Question: please help, i want to change the name of the existing table by adding current_date , example trans_table20210723
i have tried using query
'''
DO $$
BEGIN
EXECUTE format('ALTER TABLE %I RENAME TO %I_%s', 'DETAILDATABT','DETAILDATABT', to_char(current_date,'YYYYMMDD')::TEXT);
END $$;
'''
but still not working

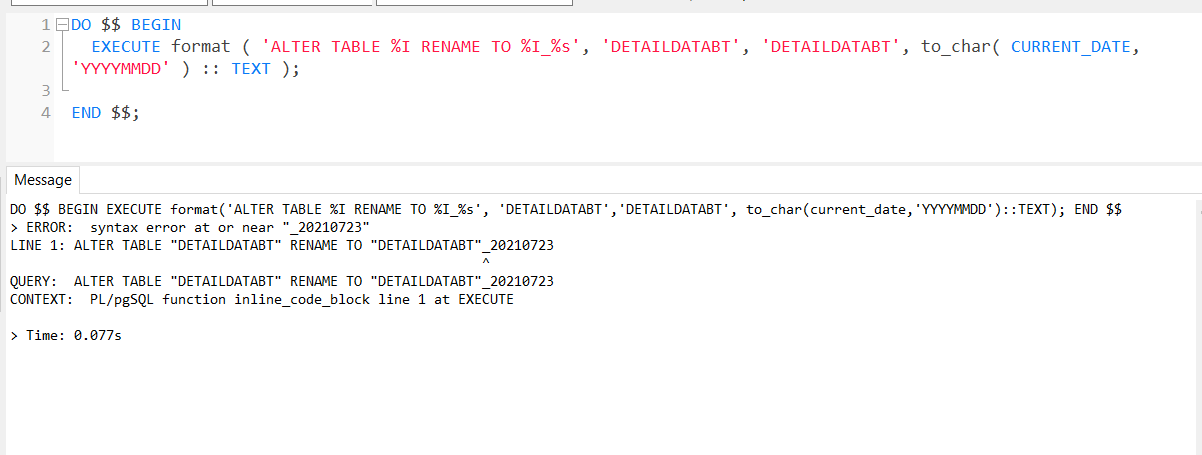
Answer: Instead of repeating the variable or using 'concat', use its position in the parameters list, e.g. '1$' to get the first parameter:
'''
DO $$
BEGIN
EXECUTE format('ALTER TABLE %1$s RENAME TO %1$s_%2$s',
'DETAILDATABT',to_char(current_date,'YYYYMMDD'));
END $$;
'''
Demo:
'''
db=# CREATE TABLE DETAILDATABT (id int);
CREATE TABLE
db=# DO $$
BEGIN
EXECUTE format('ALTER TABLE %1$s RENAME TO %1$s_%2$s',
'DETAILDATABT',to_char(CURRENT_DATE,'YYYYMMDD'));
END $$;
DO
db=# \d detaildatabt_20210723
Table "public.detaildatabt_20210723"
Column | Type | Collation | Nullable | Default
--------+---------+-----------+----------+---------
id | integer | | |
'''